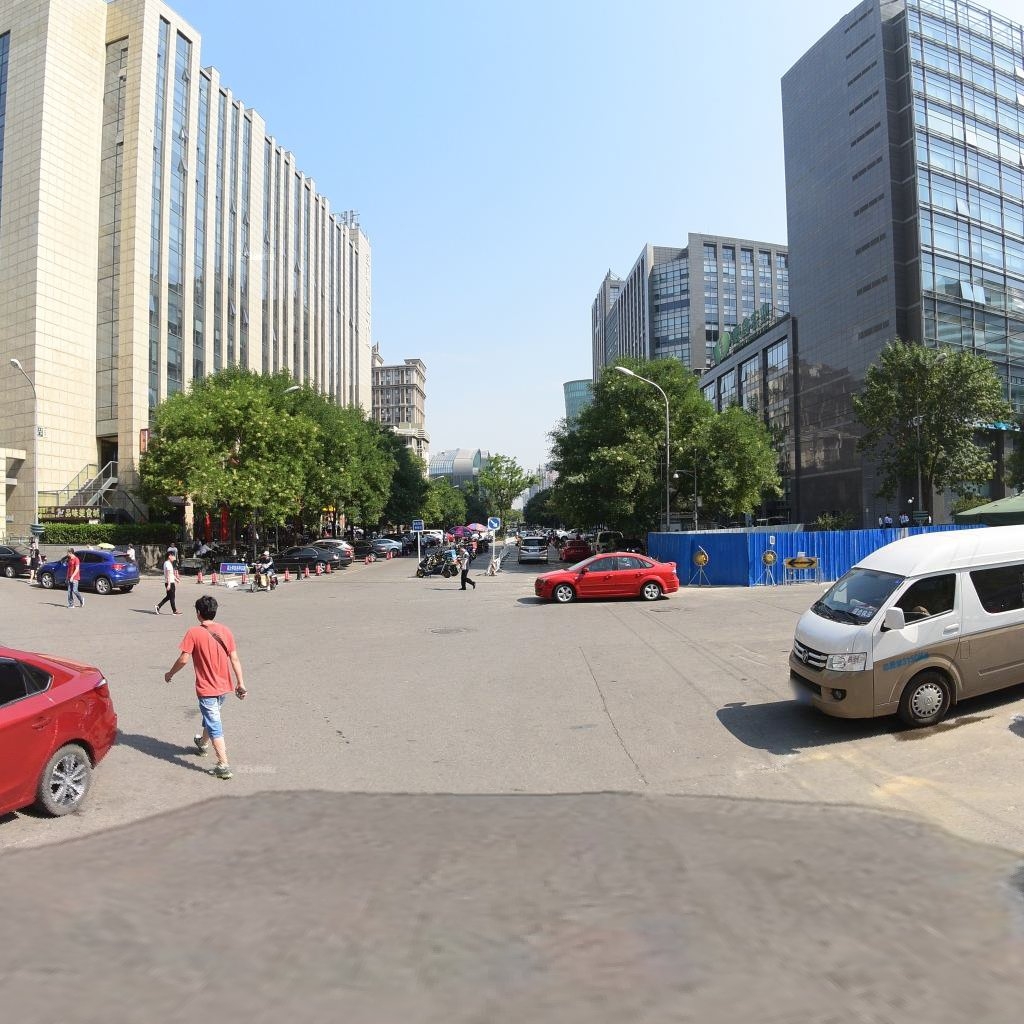
Region: Dongcheng
Road damage annotations: longitudinal crack, manhole cover, transverse crack, manhole cover